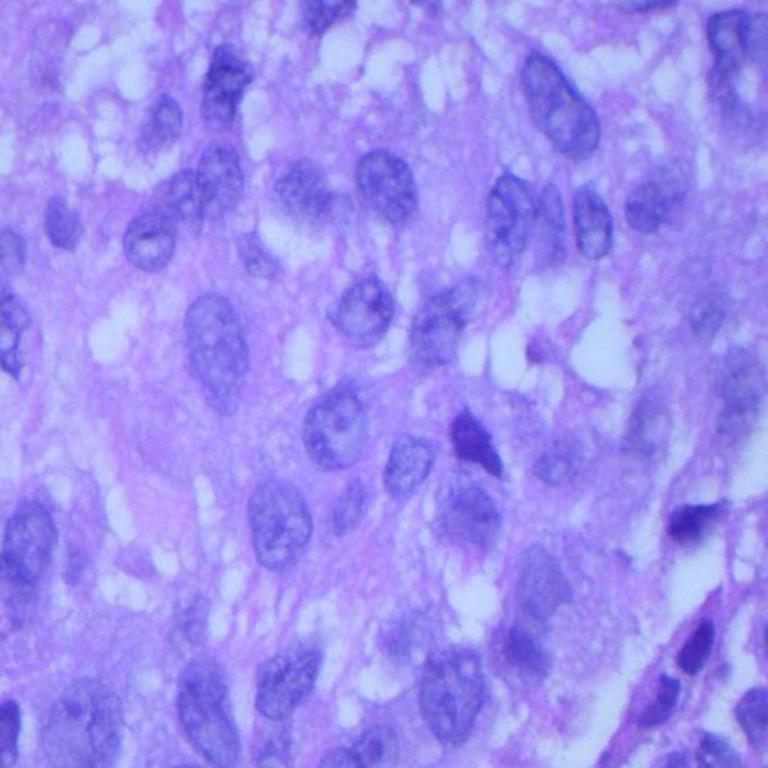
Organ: lung
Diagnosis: squamous carcinomas